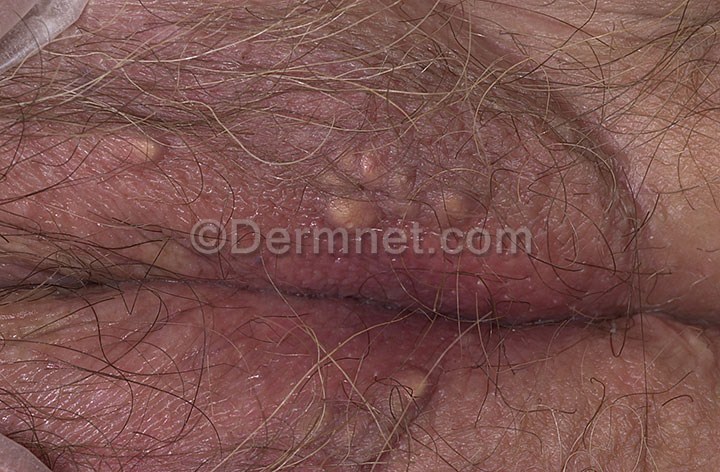
Disease: Seborrheic Keratoses and other Benign Tumors